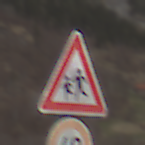
Verkehrszeichen: KinderRechts
Zusatzzeichen unten: Geschwindigkeit60
Umgebung: Outdoor, Nature
Tageszeit: MorningAfternoon
Wetter: PartlyCloudy
Licht: Natural
Jahreszeit: NotSpecified
Kontrast: HighContrast